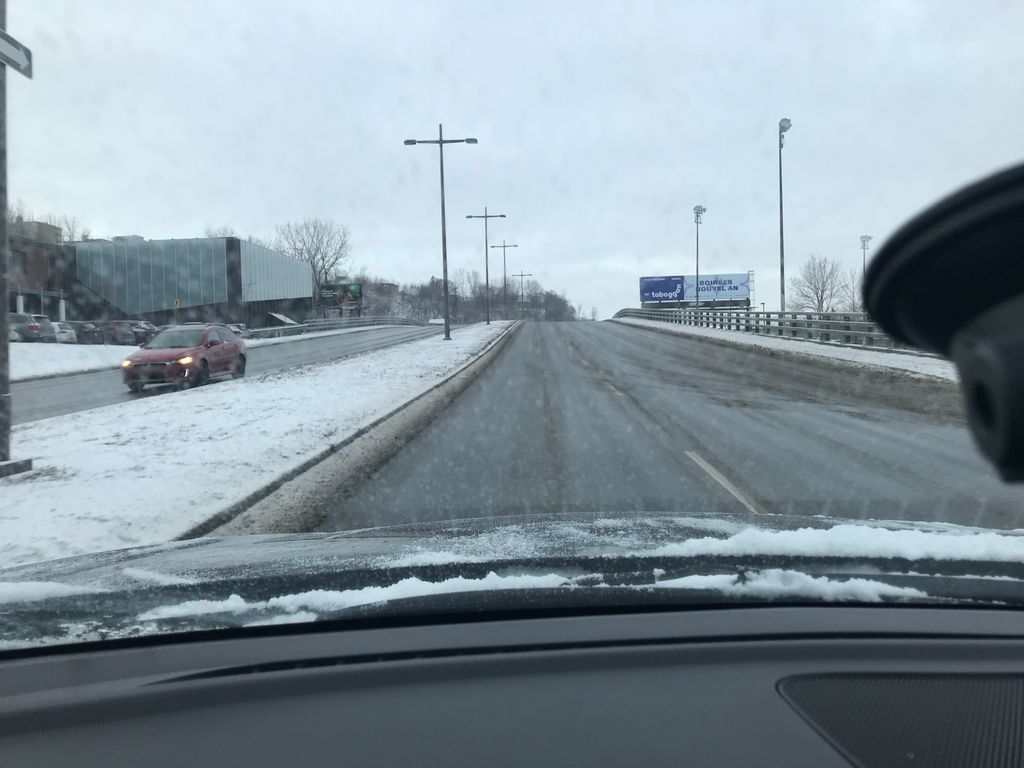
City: quebec_city